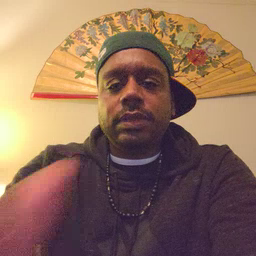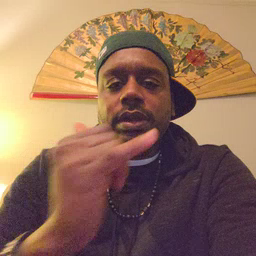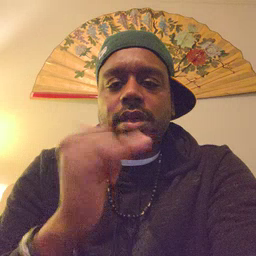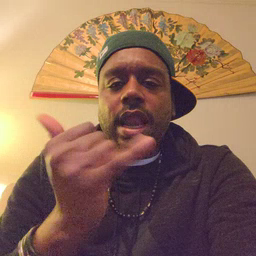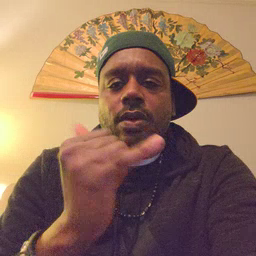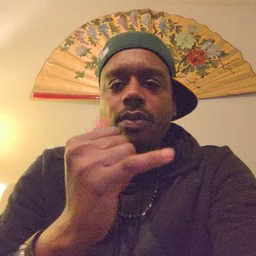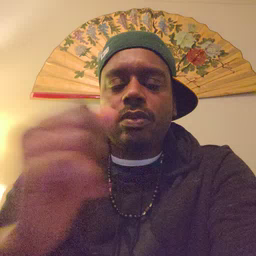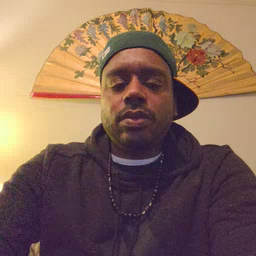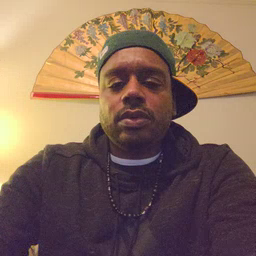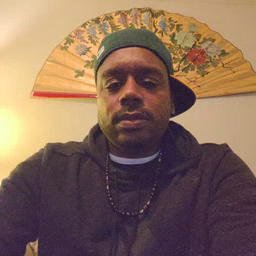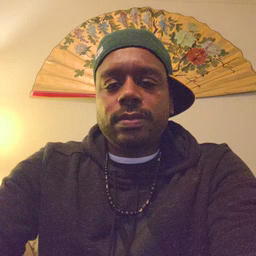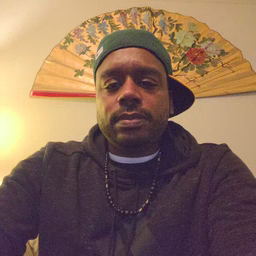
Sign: yellow